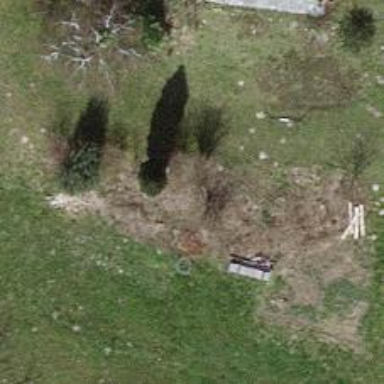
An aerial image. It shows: Garden with deciduous broadleaved trees.